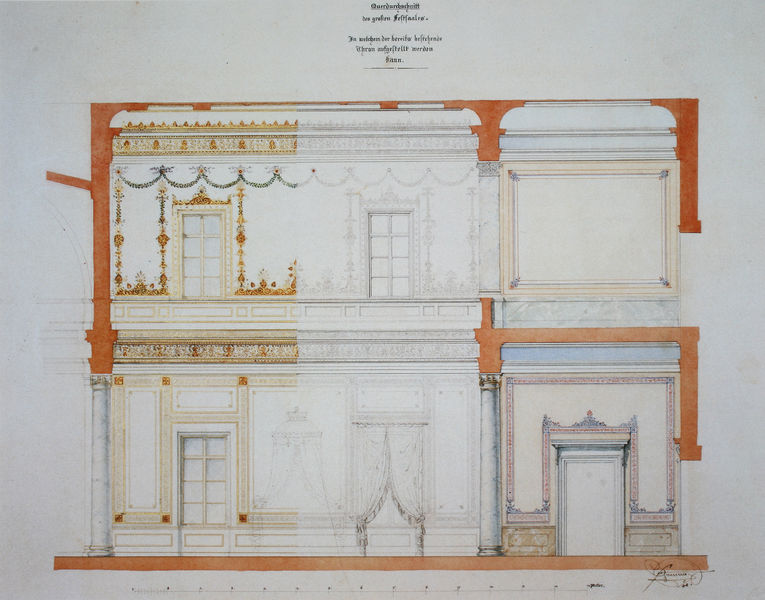
Titel: Königliches Schloß in Athen - Querschnitt durch den großen Festsaal
Künstler: Friedrich von Gärtner
Standort: München
Institution: Architekturmuseum der Technischen Universität
Schlagwörter: blau, weiß, gelb, blumen, braun, bunt, fenster, grau, holz, orange, schmuck, skizze, säule, säulen, tür, zeichnung, zimmer, gebäude, haus, rot, schloss, malerei, masse, ornament, wand, architektur, barock, rahmen, innenraum, vorhang, fransen, gold, interieur, decke, innen, girlande, rosa, ranken, farbig, schrift, fassade, türen, studie, lila, türe, pilaster, rand, gardine, gardinen, tapete, vorhänge, detail, dekor, floral, ornamente, verzierung, wandmalerei, tor, wände, gang, antike, sprossen, palast, balustrade, zentralperspektive, seite, fliesen, text, türstock, entwurf, architrav, kapitell, girlanden, fries, aussenansicht, sims, wandaufriss, mauern, simse, fresken, scwarz, aussen, etagen, plan, fresko, lineal, bemalung, stockwerke, querschnitt, vierecke, vertäfelung, riss, massstab, aufriss, bauplan, gestaltung, seitenriss, wandbemalung, technische zeichnung, grotesken, zentralperspektivisch, kurche, dekir, fenster g, gierlande